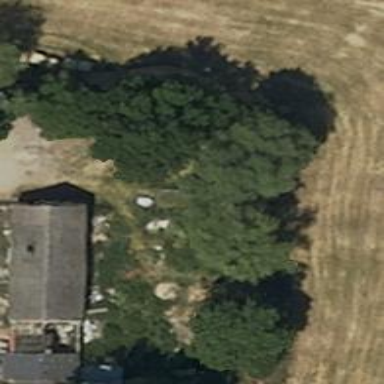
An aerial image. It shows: Broadleaved evergreen tree in its natural setting.